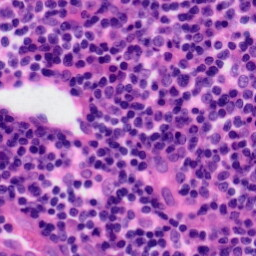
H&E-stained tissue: Tonsil